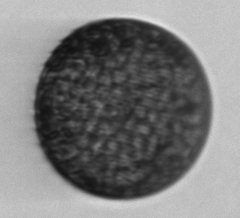
Label: Coscinodiscus